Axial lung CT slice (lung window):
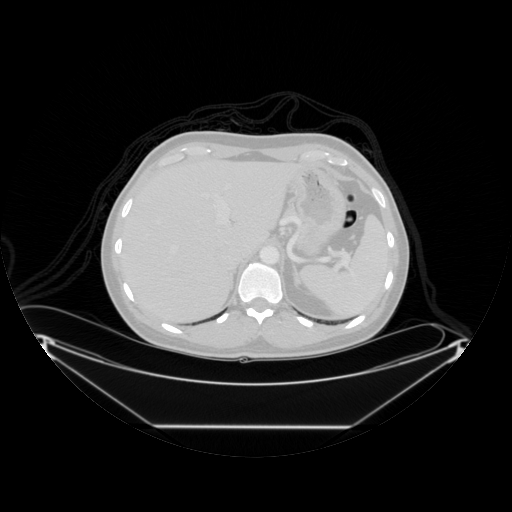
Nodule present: no